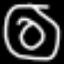
Label: donut